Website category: jobs
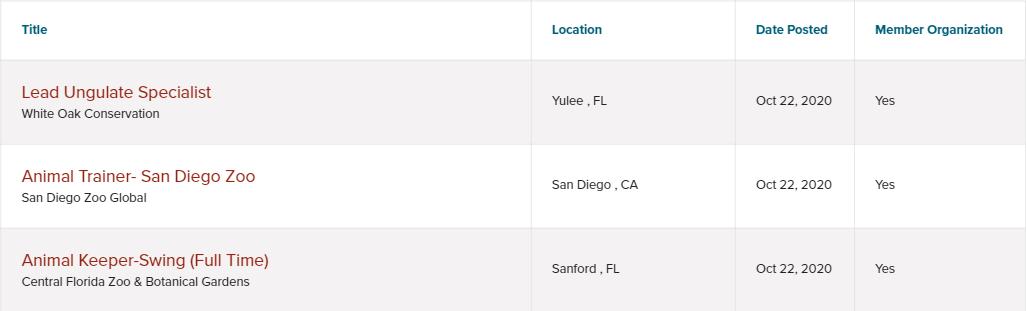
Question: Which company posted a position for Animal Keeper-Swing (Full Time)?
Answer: Central Florida Zoo & Botanical Gardens

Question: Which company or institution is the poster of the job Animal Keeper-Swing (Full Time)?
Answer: Central Florida Zoo & Botanical Gardens

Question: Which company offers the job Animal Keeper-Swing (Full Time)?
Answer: Central Florida Zoo & Botanical Gardens

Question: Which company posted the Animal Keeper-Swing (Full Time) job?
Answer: Central Florida Zoo & Botanical Gardens

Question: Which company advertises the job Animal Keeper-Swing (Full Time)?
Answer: Central Florida Zoo & Botanical Gardens

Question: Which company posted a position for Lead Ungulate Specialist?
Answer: White Oak Conservation

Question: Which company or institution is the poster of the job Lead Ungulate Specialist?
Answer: White Oak Conservation

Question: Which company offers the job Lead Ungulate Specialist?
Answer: White Oak Conservation

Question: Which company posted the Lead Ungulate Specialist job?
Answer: White Oak Conservation

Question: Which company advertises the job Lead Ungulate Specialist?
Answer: White Oak Conservation

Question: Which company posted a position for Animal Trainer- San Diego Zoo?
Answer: San Diego Zoo Global

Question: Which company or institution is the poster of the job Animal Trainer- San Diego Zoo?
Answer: San Diego Zoo Global

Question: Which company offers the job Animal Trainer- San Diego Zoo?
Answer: San Diego Zoo Global

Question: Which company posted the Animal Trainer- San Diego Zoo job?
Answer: San Diego Zoo Global

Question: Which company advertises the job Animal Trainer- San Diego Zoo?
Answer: San Diego Zoo Global

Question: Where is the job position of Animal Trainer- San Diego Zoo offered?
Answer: San Diego , CA

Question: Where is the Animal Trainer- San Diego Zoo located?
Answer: San Diego , CA

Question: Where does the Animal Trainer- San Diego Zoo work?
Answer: San Diego , CA

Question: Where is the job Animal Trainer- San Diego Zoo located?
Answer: San Diego , CA

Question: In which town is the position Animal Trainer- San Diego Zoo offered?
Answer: San Diego , CA

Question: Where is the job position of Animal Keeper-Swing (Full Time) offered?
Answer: Sanford , FL

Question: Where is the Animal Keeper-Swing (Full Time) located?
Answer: Sanford , FL

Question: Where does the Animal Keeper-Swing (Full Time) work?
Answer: Sanford , FL

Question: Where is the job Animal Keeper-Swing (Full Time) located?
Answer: Sanford , FL

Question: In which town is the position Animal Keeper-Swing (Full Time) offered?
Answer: Sanford , FL

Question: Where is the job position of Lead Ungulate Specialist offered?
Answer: Yulee , FL

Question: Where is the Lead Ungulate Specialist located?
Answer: Yulee , FL

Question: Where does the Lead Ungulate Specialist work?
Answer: Yulee , FL

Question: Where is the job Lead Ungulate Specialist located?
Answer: Yulee , FL

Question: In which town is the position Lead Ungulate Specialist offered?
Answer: Yulee , FL

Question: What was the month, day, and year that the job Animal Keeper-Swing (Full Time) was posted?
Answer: Oct 22, 2020

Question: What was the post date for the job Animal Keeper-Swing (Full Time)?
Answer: Oct 22, 2020

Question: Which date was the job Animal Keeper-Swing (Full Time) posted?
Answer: Oct 22, 2020

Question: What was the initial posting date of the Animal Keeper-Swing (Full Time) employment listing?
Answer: Oct 22, 2020

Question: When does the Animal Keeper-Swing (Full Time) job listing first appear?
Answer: Oct 22, 2020

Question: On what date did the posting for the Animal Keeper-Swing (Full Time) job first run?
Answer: Oct 22, 2020

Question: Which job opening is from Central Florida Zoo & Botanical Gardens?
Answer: Animal Keeper-Swing (Full Time)

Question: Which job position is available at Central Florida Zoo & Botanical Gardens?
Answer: Animal Keeper-Swing (Full Time)

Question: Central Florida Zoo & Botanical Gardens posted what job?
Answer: Animal Keeper-Swing (Full Time)

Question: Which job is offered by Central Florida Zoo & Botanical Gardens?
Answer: Animal Keeper-Swing (Full Time)

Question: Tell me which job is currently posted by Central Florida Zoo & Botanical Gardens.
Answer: Animal Keeper-Swing (Full Time)

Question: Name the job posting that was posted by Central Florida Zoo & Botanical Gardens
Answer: Animal Keeper-Swing (Full Time)

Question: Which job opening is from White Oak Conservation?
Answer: Lead Ungulate Specialist

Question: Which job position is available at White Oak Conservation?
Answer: Lead Ungulate Specialist

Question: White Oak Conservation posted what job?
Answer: Lead Ungulate Specialist

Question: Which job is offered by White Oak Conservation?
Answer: Lead Ungulate Specialist

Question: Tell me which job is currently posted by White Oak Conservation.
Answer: Lead Ungulate Specialist

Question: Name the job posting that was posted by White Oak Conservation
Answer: Lead Ungulate Specialist

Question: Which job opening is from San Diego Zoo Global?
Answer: Animal Trainer- San Diego Zoo

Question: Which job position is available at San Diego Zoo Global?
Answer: Animal Trainer- San Diego Zoo

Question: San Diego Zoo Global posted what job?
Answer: Animal Trainer- San Diego Zoo

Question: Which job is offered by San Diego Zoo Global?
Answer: Animal Trainer- San Diego Zoo

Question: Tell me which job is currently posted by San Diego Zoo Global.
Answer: Animal Trainer- San Diego Zoo

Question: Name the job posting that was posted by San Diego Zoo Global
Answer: Animal Trainer- San Diego Zoo

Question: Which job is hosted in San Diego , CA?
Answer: Animal Trainer- San Diego Zoo

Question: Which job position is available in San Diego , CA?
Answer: Animal Trainer- San Diego Zoo

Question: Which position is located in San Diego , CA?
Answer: Animal Trainer- San Diego Zoo

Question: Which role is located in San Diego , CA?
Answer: Animal Trainer- San Diego Zoo

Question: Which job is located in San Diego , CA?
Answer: Animal Trainer- San Diego Zoo

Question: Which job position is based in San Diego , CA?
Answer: Animal Trainer- San Diego Zoo

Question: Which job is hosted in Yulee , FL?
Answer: Lead Ungulate Specialist

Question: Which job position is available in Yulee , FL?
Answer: Lead Ungulate Specialist

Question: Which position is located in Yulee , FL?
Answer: Lead Ungulate Specialist

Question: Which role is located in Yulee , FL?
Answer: Lead Ungulate Specialist